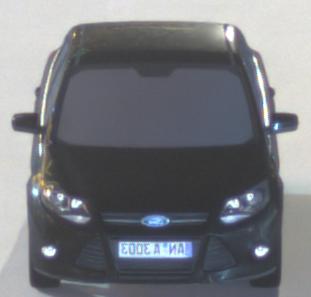
Make: Ford
Model: Focus 1.6 Ti-VCT
Detailed model: Focus (III)
Model produced from: 2011/09
Model produced until: 2014/09
Doors: 5
Color: black
Road condition: dry road
Daytime: night
Contrast: high contrast